Aerial crown-view tile of a tropical tree (Barro Colorado Island, Panama), acquired 20241216:
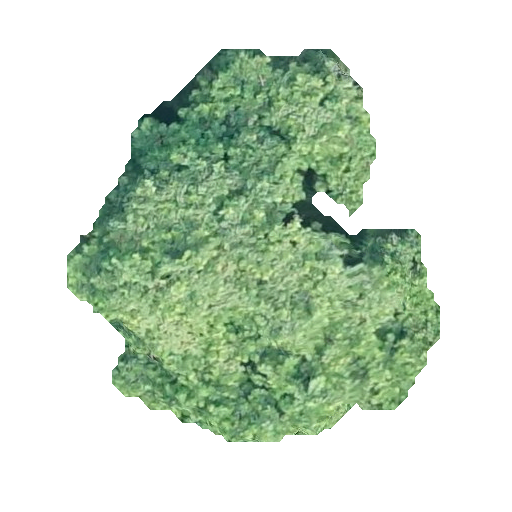
Species: Virola surinamensis
GBIF accepted scientific name: Virola surinamensis
Crown area: 143.842 m²